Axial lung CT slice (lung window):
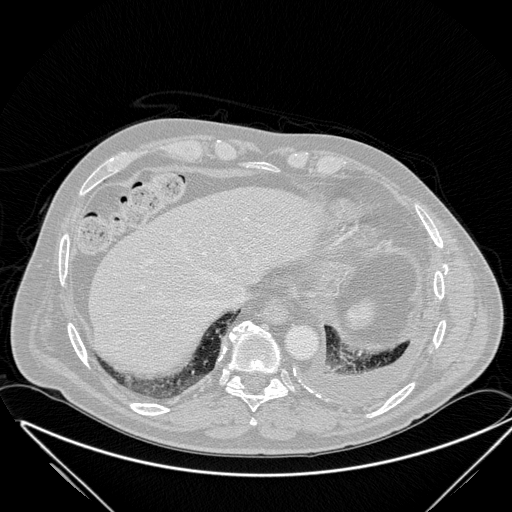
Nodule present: no